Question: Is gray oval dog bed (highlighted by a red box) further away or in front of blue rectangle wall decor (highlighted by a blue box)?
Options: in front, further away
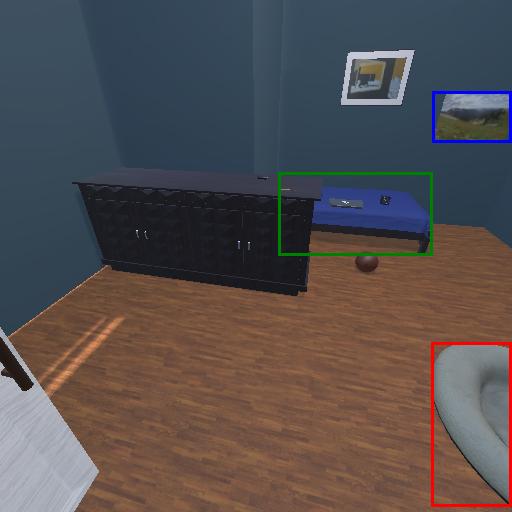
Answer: in front